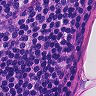
Metastatic tissue present: no